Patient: sex F, age 75
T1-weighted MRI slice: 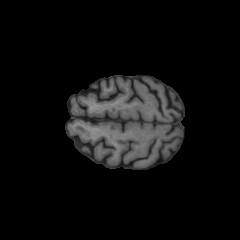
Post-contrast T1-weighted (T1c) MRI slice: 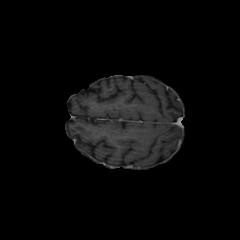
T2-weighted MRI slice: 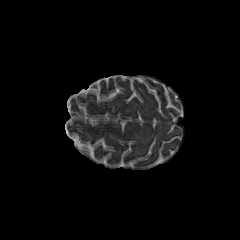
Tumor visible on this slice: no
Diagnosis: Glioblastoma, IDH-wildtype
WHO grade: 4